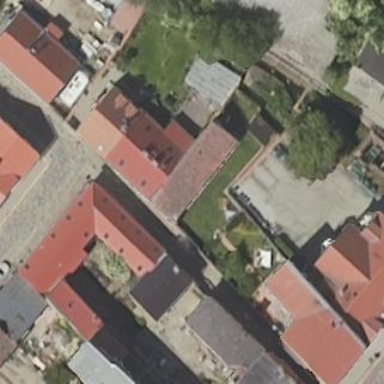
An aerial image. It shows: Shed.